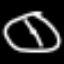
Label: clock